Question: I want to get the string length when a key is pressed like StackOverflow does.

I have tried to do this with 'onblur', but it's not working. How do I do this?
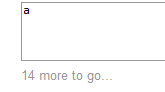
Answer: As for the question which event you should use for this: <URL>
Here's an example, DOM0-style:
'''
someElement.oninput = function() {
this.onkeydown = null;
// Your code goes here
};
someElement.onkeydown = function() {
// Your code goes here
};
'''
---
The other question is how to count the number of characters in the string. Depending on your definition of "character", all answers posted so far are incorrect. The 'string.length' answer is reliable when you're certain that only BMP Unicode symbols will be entered. For example, ''a'.length == 1', as you'd expect.
However, for supplementary (non-BMP) symbols, things are a bit different. For example, '''.length == 2', even though there's only one Unicode symbol there. This is because <URL>.
Luckily, it's still possible to count the number of Unicode symbols in a JavaScript string through some hackery. You could use <URL>'s utility functions to convert between UCS-2 strings and Unicode code points for this:
'''
// 'String.length' replacement that only counts full Unicode characters
punycode.ucs2.decode('a').length; // 1
punycode.ucs2.decode('').length; // 1 (note that '''.length == 2'!)
'''
P.S. I just noticed the counter script that Stack Overflow uses gets this wrong. Try entering '', and you'll see that it (incorrectly) counts as two characters.